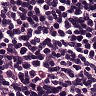
Metastatic tissue present: no